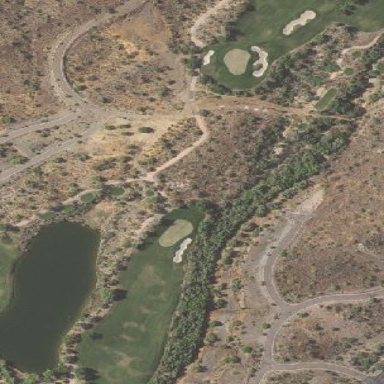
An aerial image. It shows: Area of rough grass used for golf.